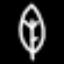
Label: leaf